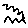
Label: zigzag